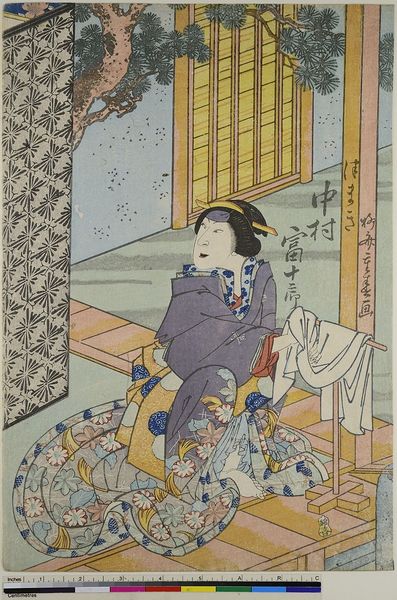
Titel: Der Schauspieler Nakamura Tomijuro II als Tsumaki
Künstler: Ry&#x16B;sai Shigeharu
Standort: Hamburg
Institution: Museum für Kunst und Gewerbe Hamburg
Schlagwörter: baum, bunt, frau, dame, tuch, wand, gewand, haare, theater, terrasse, holzschnitt, japan, druckgraphik, druckgrafik, zeit, schauspieler, farbholzschnitt, schauspielerin, kalligraphie, kabuki, edo, reproduktionen, druckerzeugnisse, theateraufführung, ukyo-e